Question: I want to set 'all localhost port' can allow 'CORS' and then i tried to use '*' keyword to do it , like below code :
'''
readonly string MyAllowSpecificOrigins = "_myAllowSpecificOrigins";
public void ConfigureServices(IServiceCollection services)
{
//..
services.AddCors(options =>
{
options.AddPolicy(name: MyAllowSpecificOrigins,
builder =>
{
builder.WithOrigins($"http://localhost:*");
}
);
});
//..
}
public void Configure(IApplicationBuilder app, IWebHostEnvironment env)
{
//..
app.UseCors(MyAllowSpecificOrigins);
//..
}
'''
but it not work :

csproj :
'''
<Project Sdk="Microsoft.NET.Sdk.Web">
<PropertyGroup>
<TargetFramework>netcoreapp3.0</TargetFramework>
</PropertyGroup>
<ItemGroup>
</ItemGroup>
<ItemGroup>
<PackageReference Include="Dapper" Version="2.0.35" />
<PackageReference Include="Microsoft.AspNetCore.Mvc.NewtonsoftJson" Version="3.0.0" />
<PackageReference Include="Newtonsoft.Json" Version="12.0.3" />
<PackageReference Include="System.Data.SqlClient" Version="4.8.1" />
</ItemGroup>
</Project>
'''
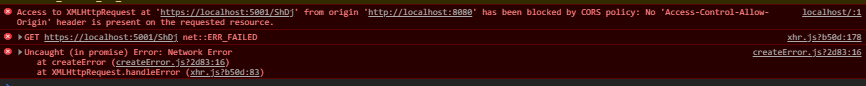
Answer: > I want to set all localhost port can allow CORS
To achieve above requirement, you can try:
'''
services.AddCors(options =>
{
options.AddPolicy(name: MyAllowSpecificOrigins,
builder =>
{
builder.SetIsOriginAllowed(origin => new Uri(origin).Host == "localhost");
}
);
});
'''